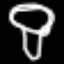
Label: mushroom